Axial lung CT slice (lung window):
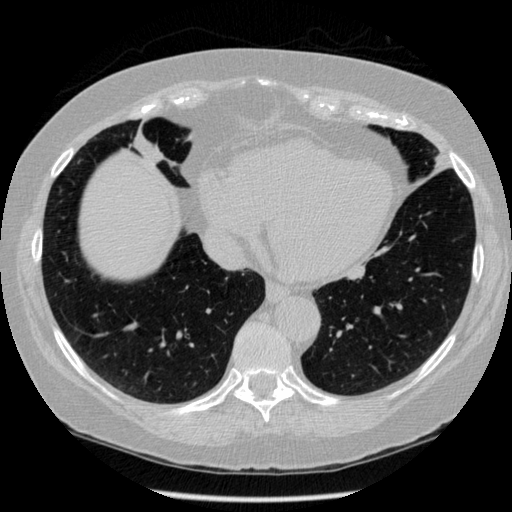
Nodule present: no